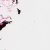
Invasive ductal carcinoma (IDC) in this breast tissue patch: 0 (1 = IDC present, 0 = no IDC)